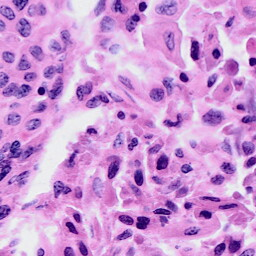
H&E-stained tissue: Cervix